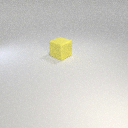
large yellow rubber cube